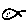
Label: fish